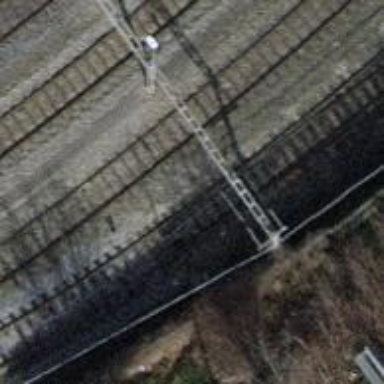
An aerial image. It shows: Railway switch.